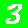
Digit: 3